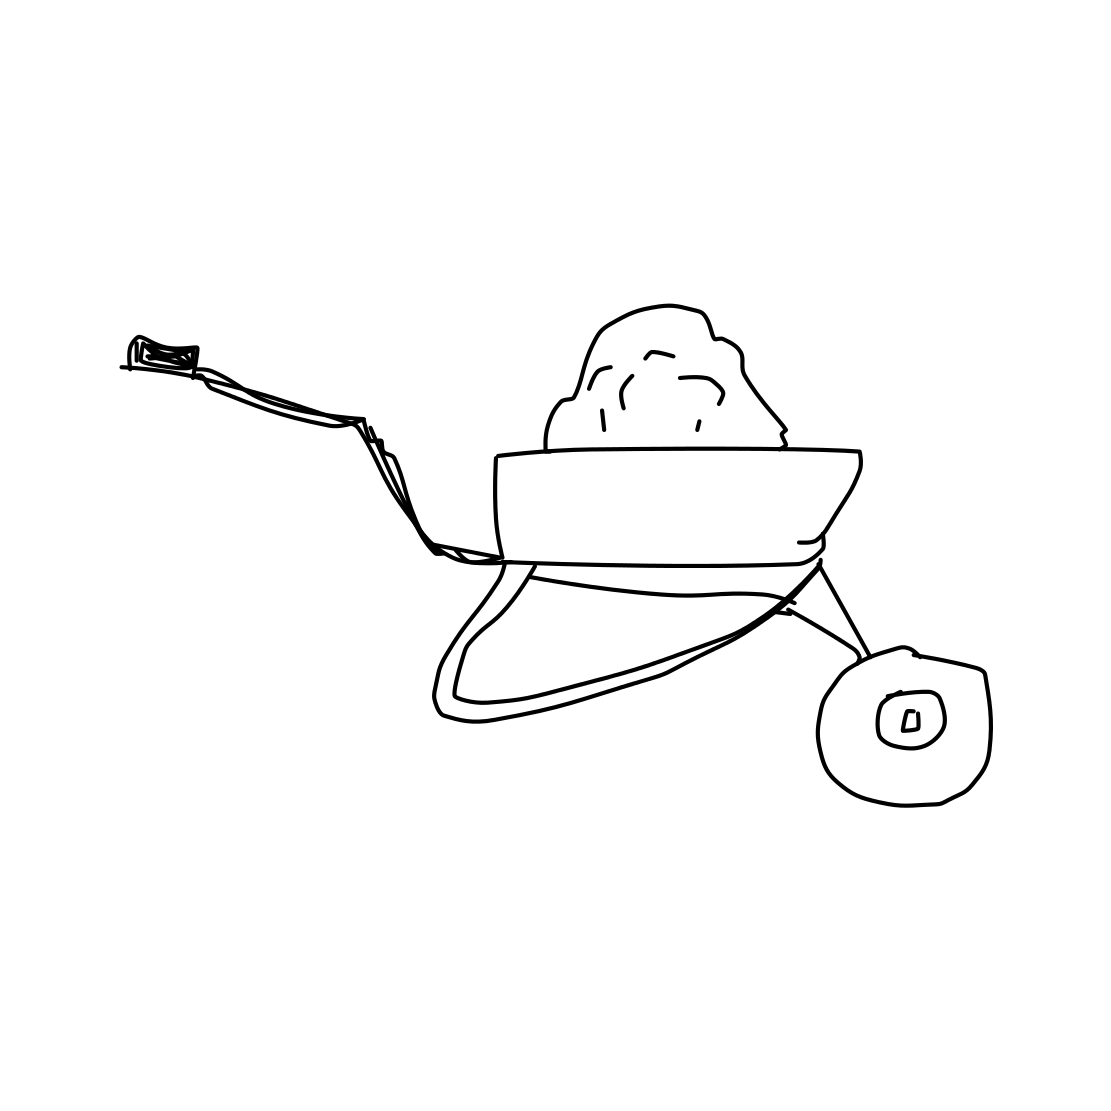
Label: wheelbarrow